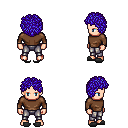
a pixel art fantasy rpg character, male body template, human, light skin, brown long-sleeve shirt, metal pants, blue curly afro hairstyle, gray slippers, four views (front, back, left, right), 2x2 character sprite sheet, small pixel art, hard edges, no anti-aliasing